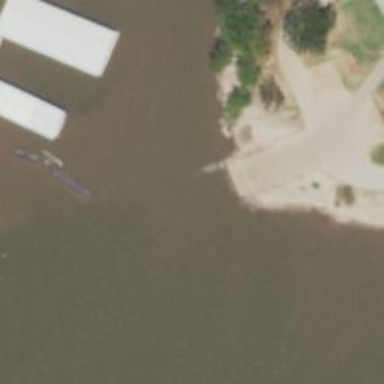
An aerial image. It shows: Slipway on leisure land.